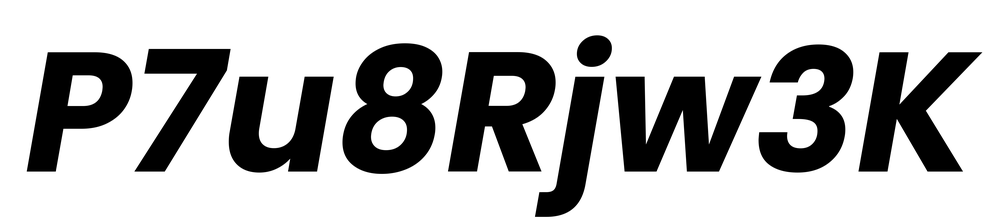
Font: Poppins-BoldItalic